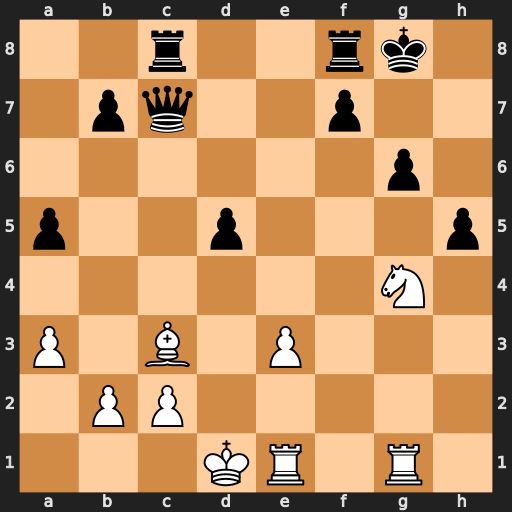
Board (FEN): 2r2rk1/1pq2p2/6p1/p2p3p/6N1/P1B1P3/1PP5/3KR1R1
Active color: w
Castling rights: -
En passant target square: -
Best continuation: Nf6+ Kh8 Nxd5+